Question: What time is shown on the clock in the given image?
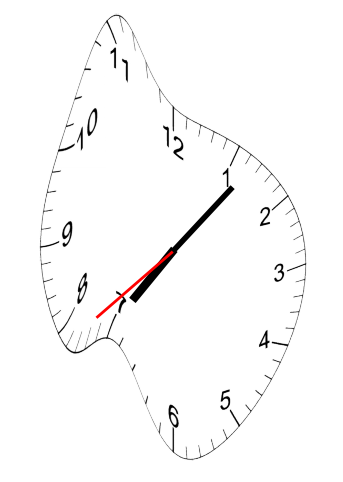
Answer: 07:06:38